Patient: sex F, age 31
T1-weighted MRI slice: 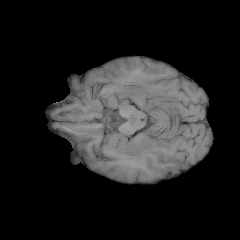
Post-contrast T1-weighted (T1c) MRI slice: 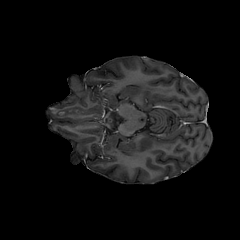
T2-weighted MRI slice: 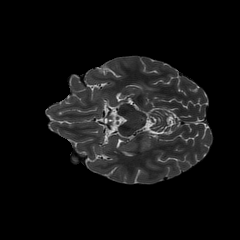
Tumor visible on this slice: yes
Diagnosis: Glioblastoma, IDH-wildtype
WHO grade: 4